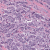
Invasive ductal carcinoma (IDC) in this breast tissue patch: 1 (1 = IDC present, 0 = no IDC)